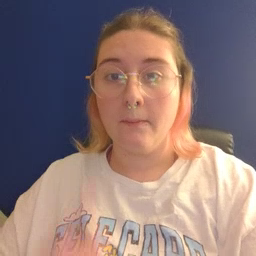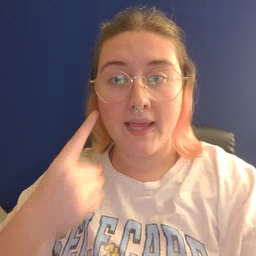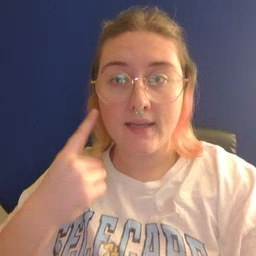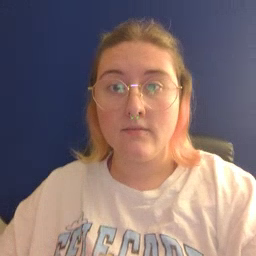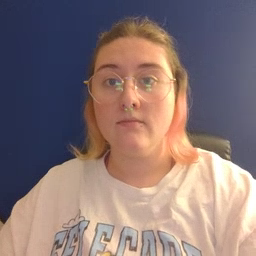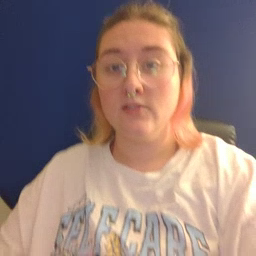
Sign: penny